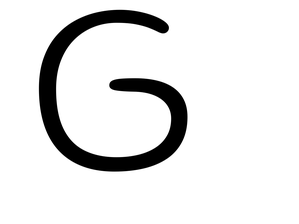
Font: Gluten_ExtraLight